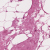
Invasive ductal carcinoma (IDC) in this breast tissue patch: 0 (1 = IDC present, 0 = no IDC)